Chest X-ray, PA view. Patient: 57 years old, sex M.
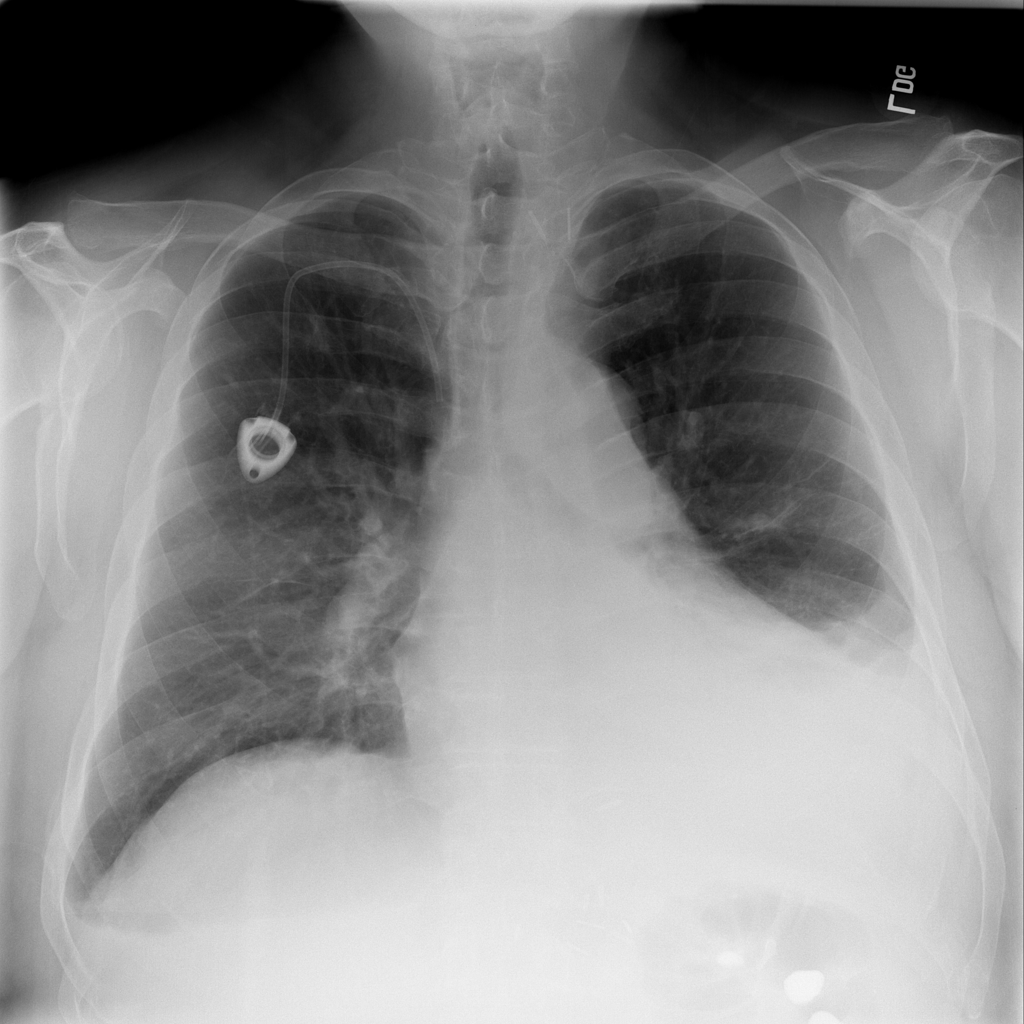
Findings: Atelectasis, Effusion